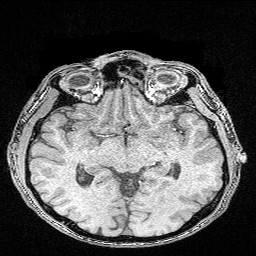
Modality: FLASH
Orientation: coronal
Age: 30
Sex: male